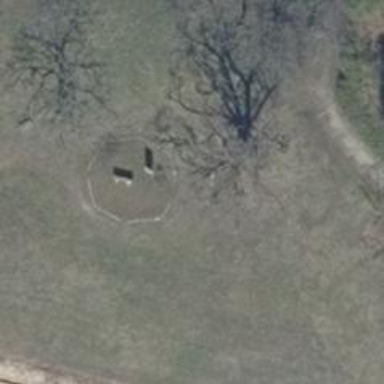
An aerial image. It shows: Memorial site with historic significance.